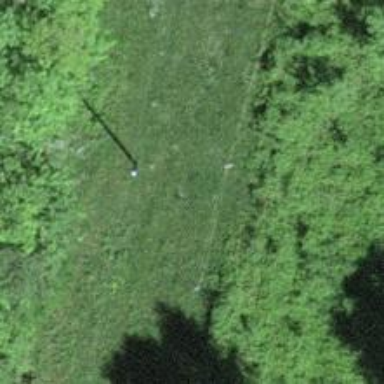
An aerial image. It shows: Power pole.